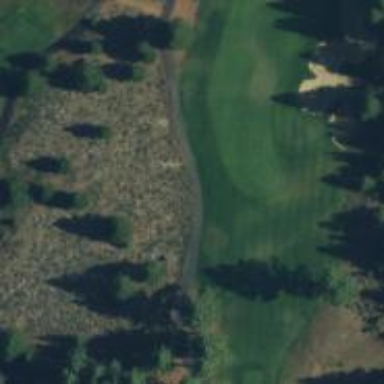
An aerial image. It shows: Golf cartpath that is also road path.